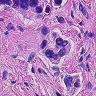
Metastatic tissue present: yes